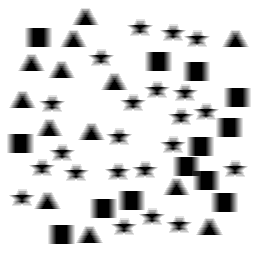
Squares: 13
Triangles: 13
Stars: 22
Total shapes: 48